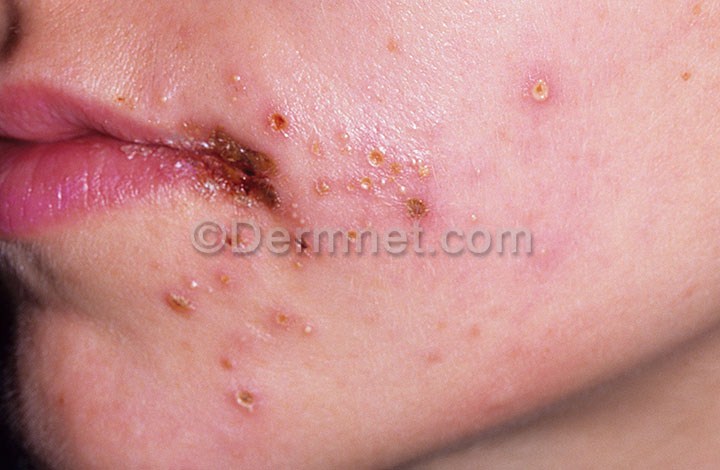
Disease: Warts Molluscum and other Viral Infections